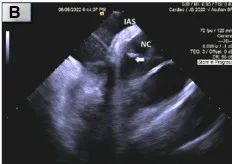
Intracardiac (ICE) echocardiography of ablation sites (arrow: ablation catheter, RA, right atrium; NC, non-coronary sinus of Valsalva; LA; atrial septum; IAS, interatrial septum). *Images are placeholders for videos which are attached. (B) Non-coronary sinus of Valsalva.
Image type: radiology (ultrasound)